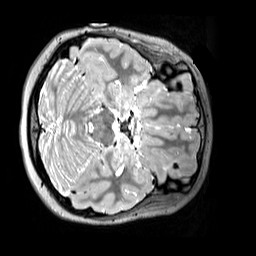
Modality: T2w
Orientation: axial
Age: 9
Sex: female
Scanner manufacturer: siemens
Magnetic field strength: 3 T
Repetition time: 3.2 s
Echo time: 0.408 s